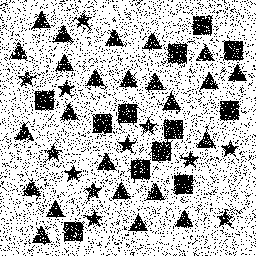
Squares: 12
Triangles: 24
Stars: 12
Total shapes: 48